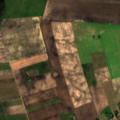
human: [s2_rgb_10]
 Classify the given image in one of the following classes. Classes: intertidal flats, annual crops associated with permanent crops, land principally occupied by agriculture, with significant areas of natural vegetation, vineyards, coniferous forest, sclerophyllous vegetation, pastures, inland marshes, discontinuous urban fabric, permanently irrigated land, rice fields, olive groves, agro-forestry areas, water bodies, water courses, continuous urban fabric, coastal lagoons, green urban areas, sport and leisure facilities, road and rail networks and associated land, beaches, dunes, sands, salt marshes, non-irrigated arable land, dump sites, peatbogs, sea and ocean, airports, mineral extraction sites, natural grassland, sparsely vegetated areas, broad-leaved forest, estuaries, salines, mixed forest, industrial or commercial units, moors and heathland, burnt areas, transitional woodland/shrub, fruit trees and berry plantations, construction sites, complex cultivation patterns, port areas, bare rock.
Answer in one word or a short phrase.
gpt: non-irrigated arable land, pastures, complex cultivation patterns, mixed forest